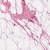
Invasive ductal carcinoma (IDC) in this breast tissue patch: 0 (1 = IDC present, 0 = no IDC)